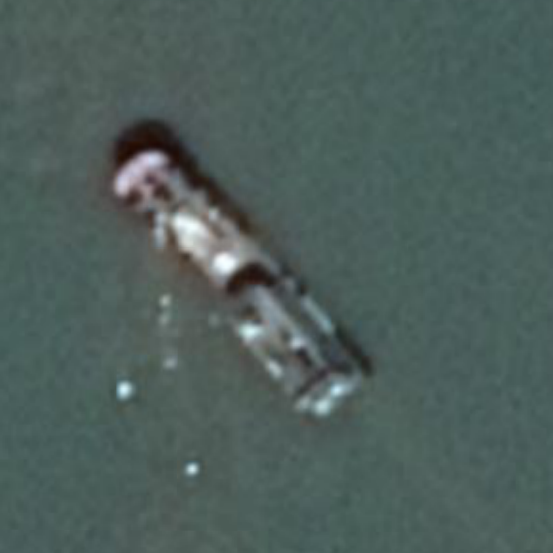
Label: Cargo_ship